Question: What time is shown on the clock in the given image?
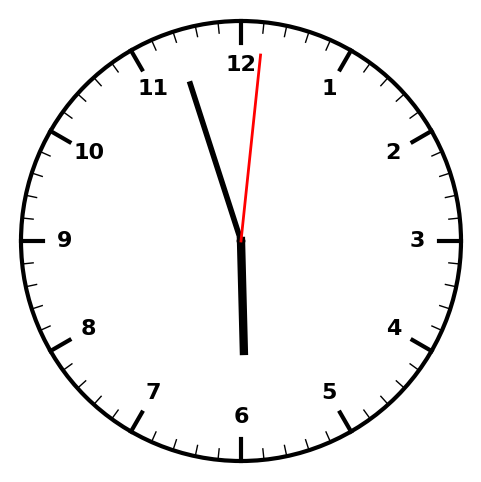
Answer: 05:57:01